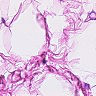
Metastatic tissue present: no